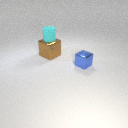
small blue metal cube in front of large brown metal cube